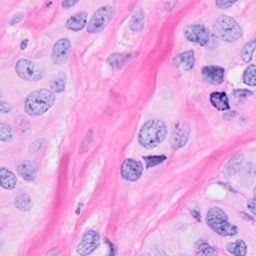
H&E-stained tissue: Breast